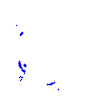
Particle: pion